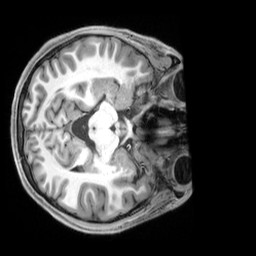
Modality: T1w
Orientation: axial
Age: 24
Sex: male
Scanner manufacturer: siemens
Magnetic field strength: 3 T
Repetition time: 2.3 s
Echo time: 0.00229 s